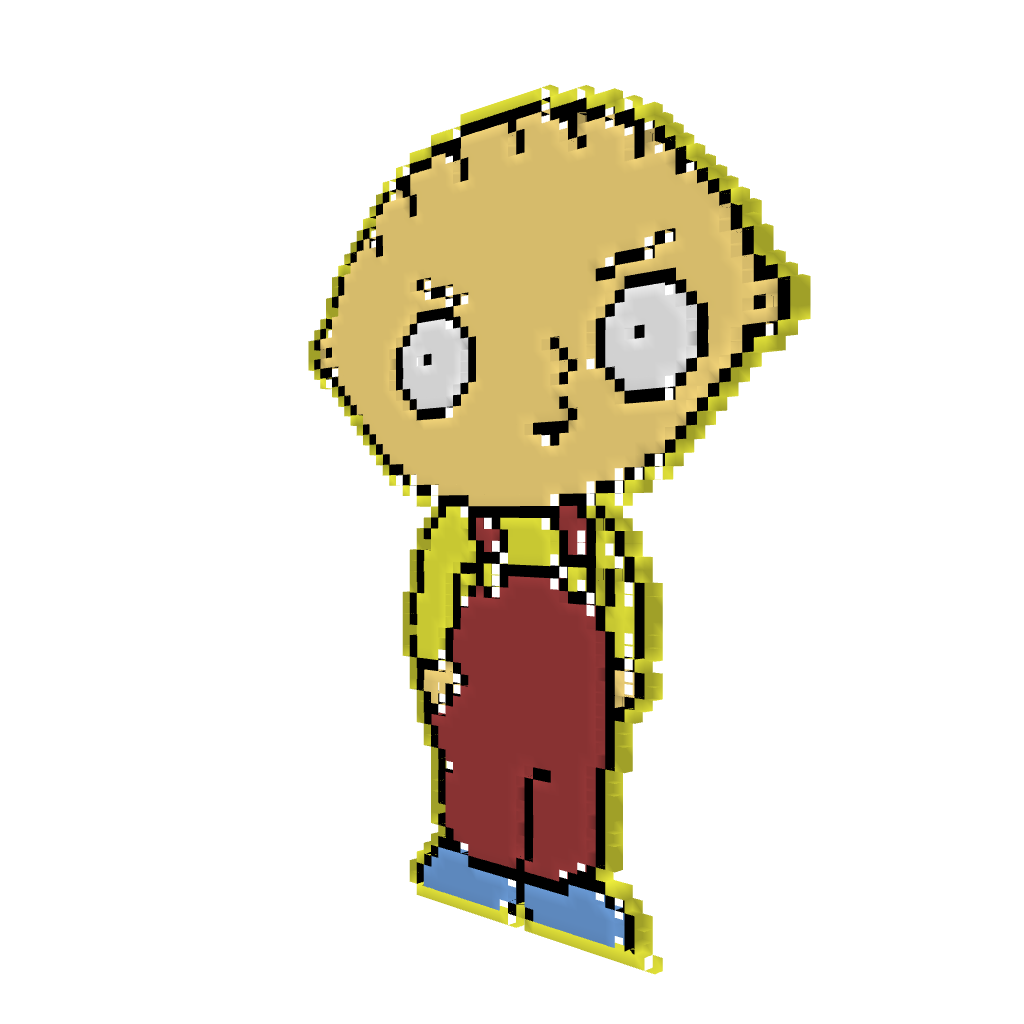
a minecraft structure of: Stewie! pixel art high quality